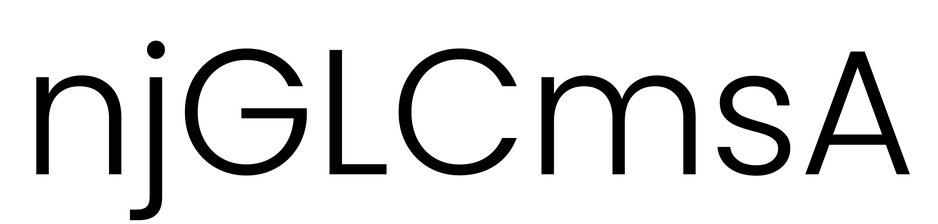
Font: Poppins-Light